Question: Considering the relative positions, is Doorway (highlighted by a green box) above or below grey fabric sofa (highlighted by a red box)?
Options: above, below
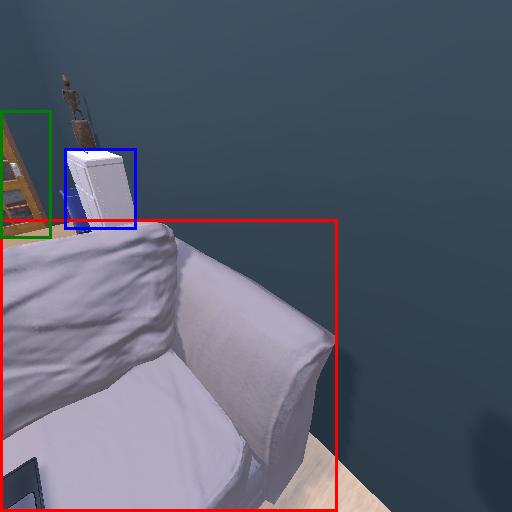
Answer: above